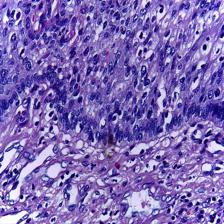
Diagnosis: Normal